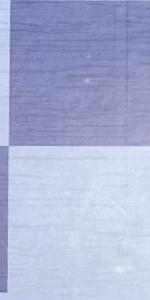
Label: Empty